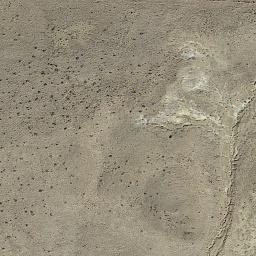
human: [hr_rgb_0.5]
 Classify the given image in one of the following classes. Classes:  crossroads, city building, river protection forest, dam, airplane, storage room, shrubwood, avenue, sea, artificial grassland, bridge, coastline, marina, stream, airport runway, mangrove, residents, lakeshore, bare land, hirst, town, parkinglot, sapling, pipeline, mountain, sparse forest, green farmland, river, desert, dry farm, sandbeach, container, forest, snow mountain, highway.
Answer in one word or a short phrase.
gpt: bare land